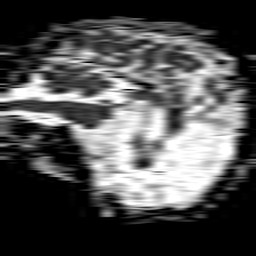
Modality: ADC
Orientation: sagittal
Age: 76
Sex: male
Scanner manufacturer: philips
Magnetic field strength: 1.5 T
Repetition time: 4.6 s
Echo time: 0.08517 s